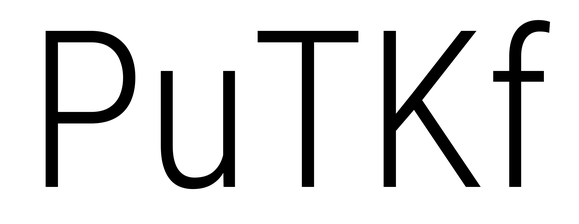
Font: Roboto_Condensed_Light